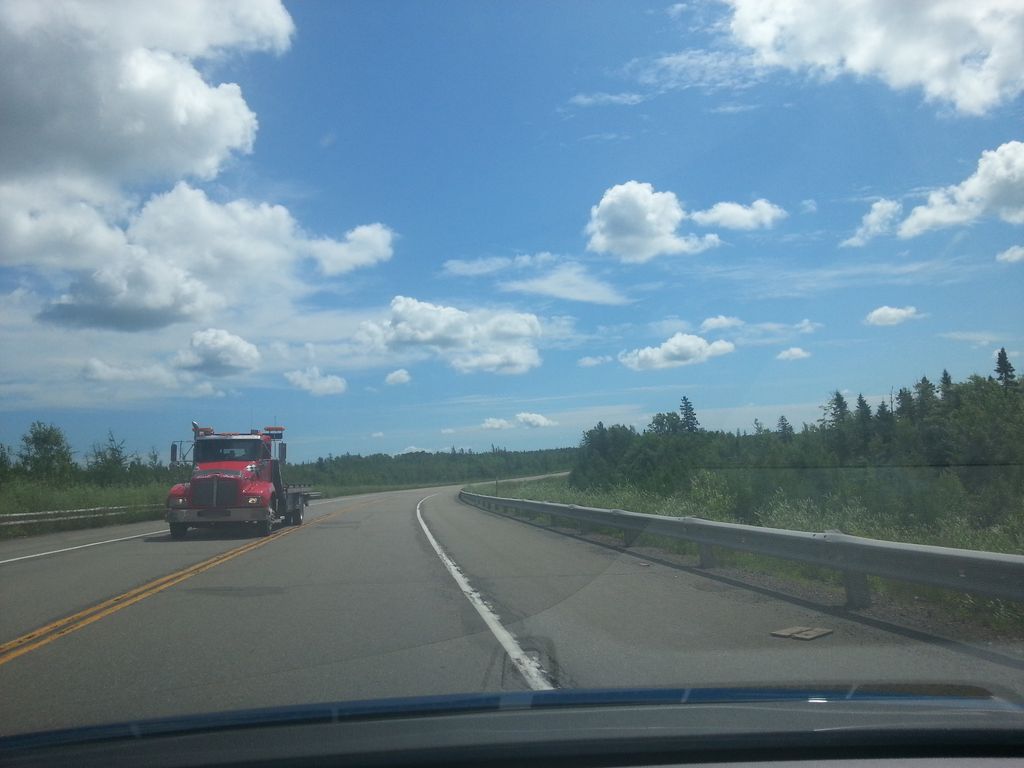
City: charlottetown